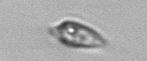
Label: Oxytoxum